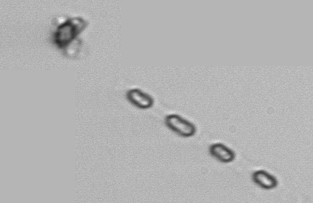
Label: Skeletonema